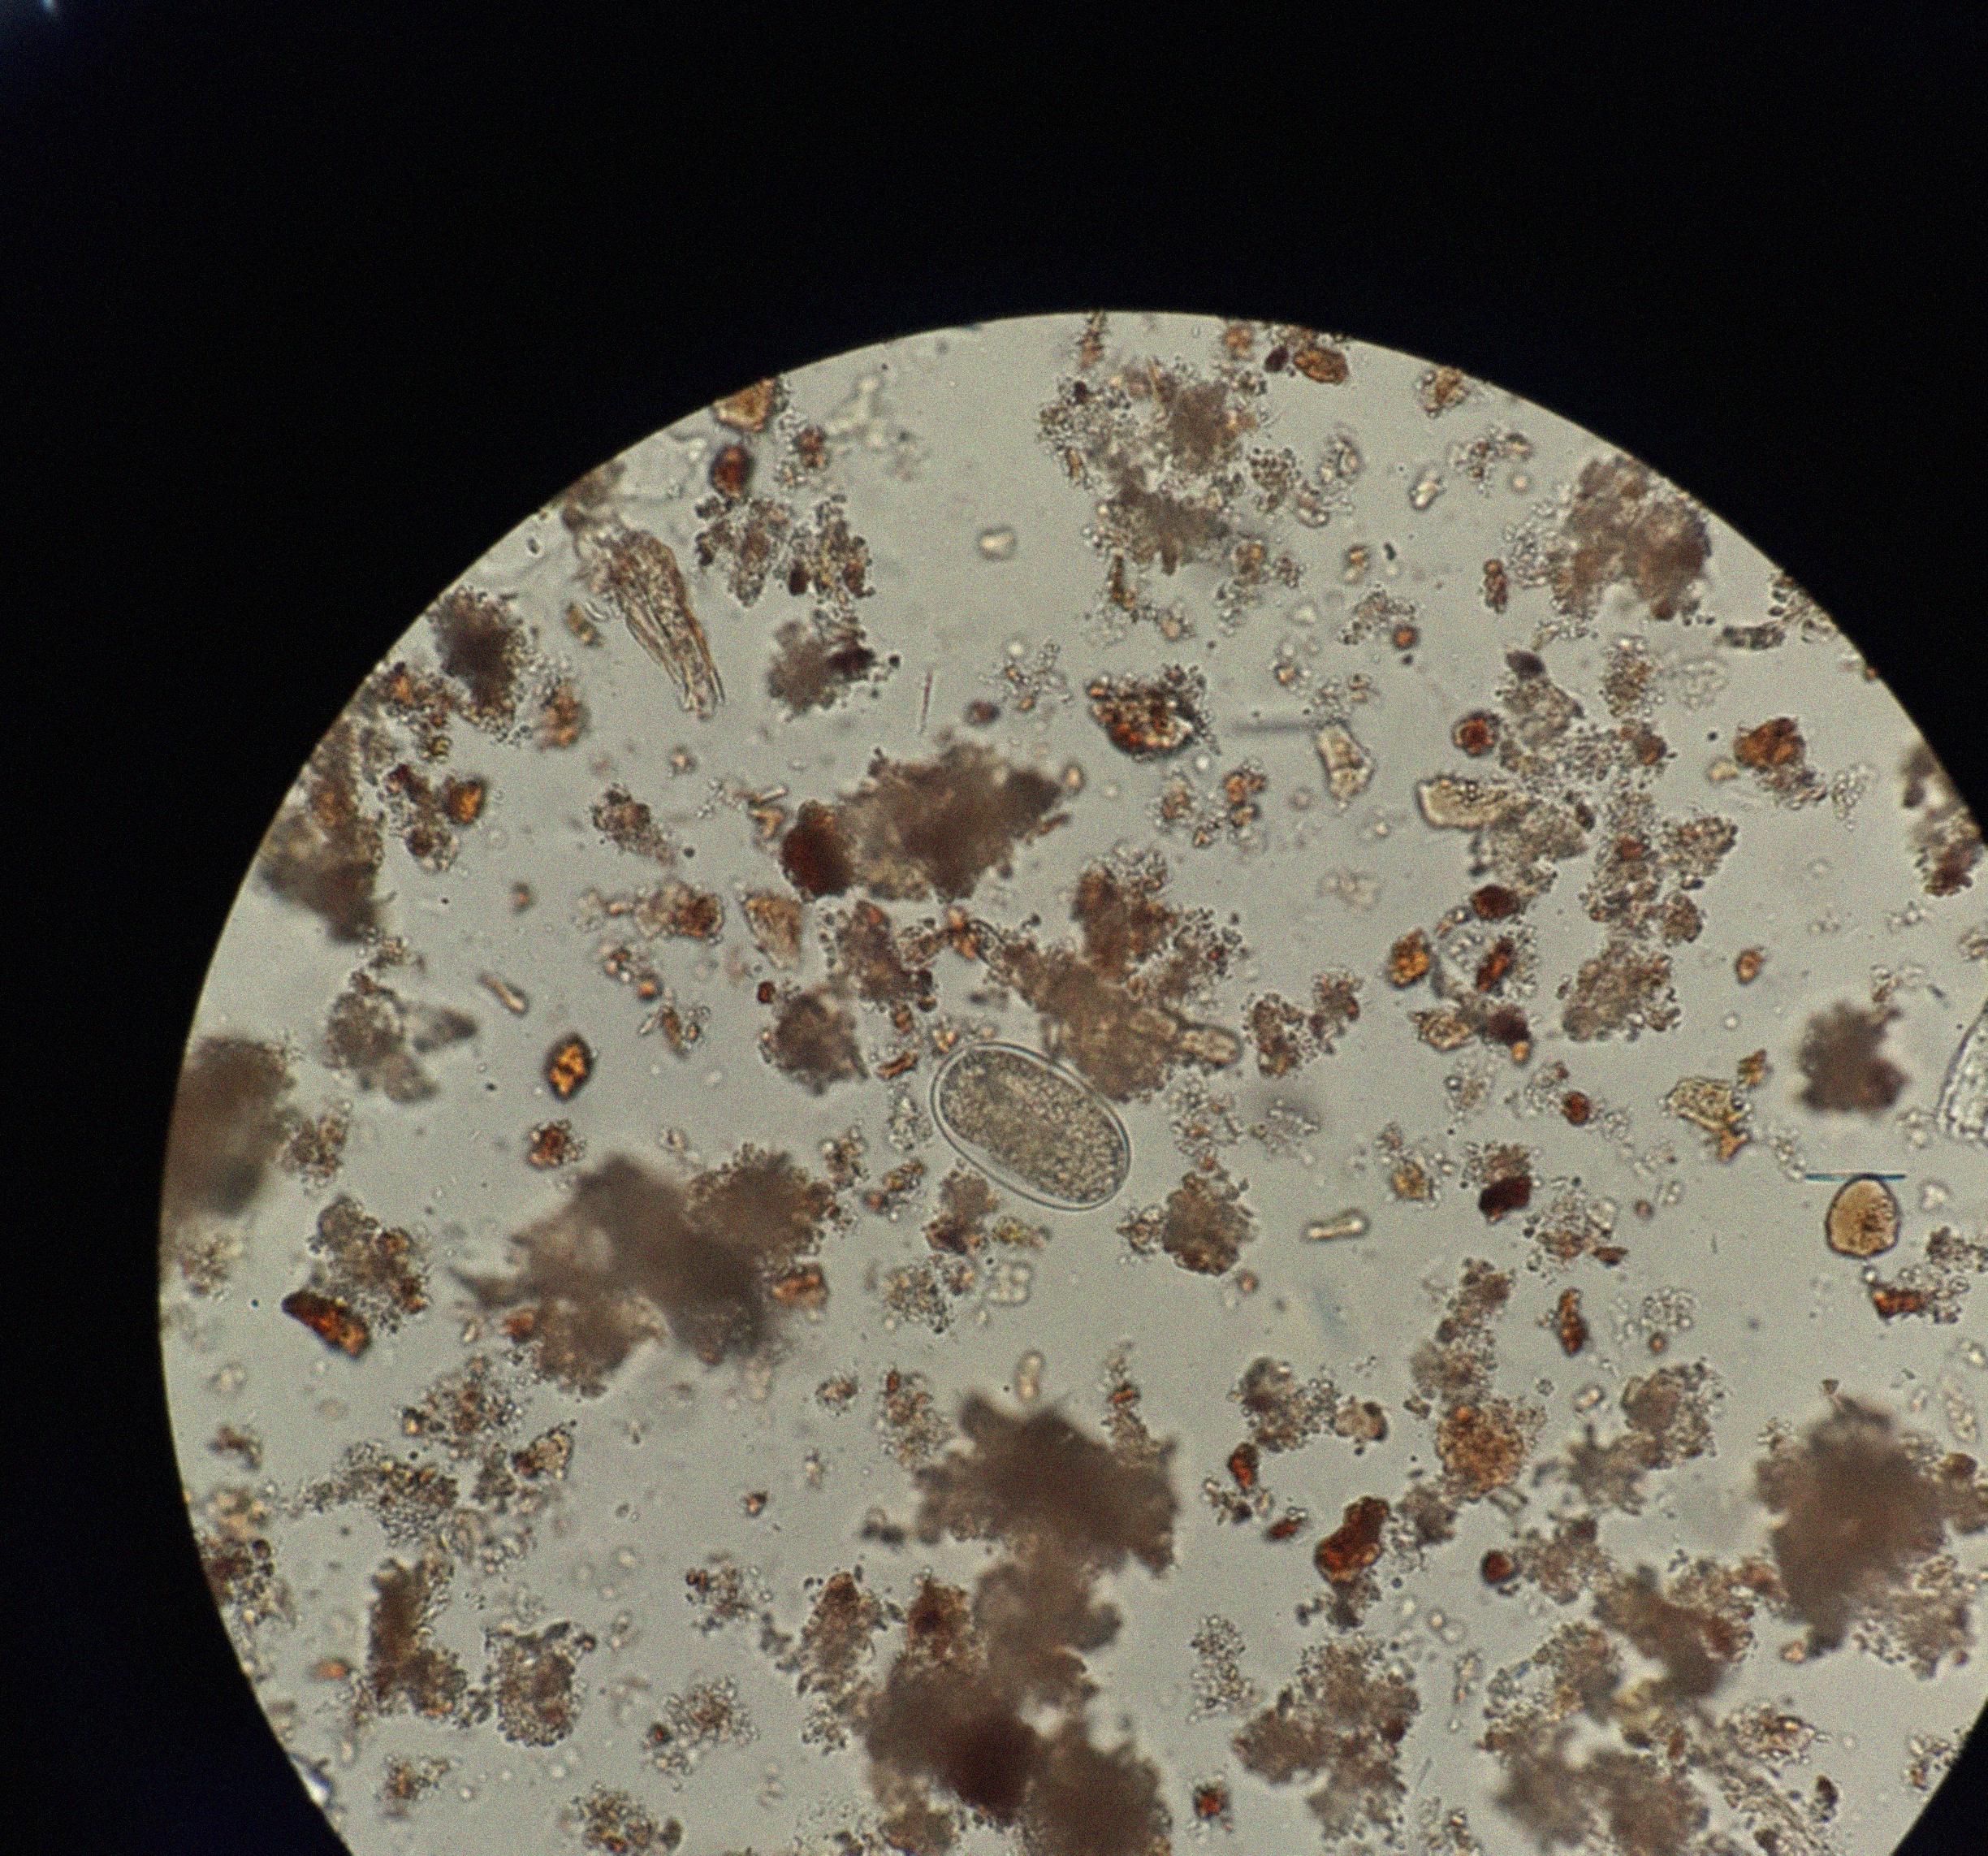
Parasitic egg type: Hookworm egg